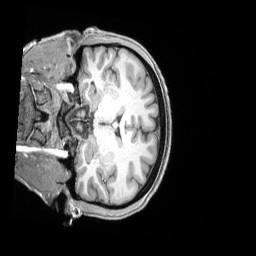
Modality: T1w
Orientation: coronal
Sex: female
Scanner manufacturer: siemens
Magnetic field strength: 3 T
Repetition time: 2.4 s
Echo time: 0.00222 s